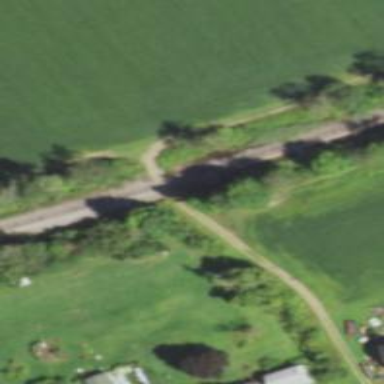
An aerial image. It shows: Uncontrolled railway level crossing.